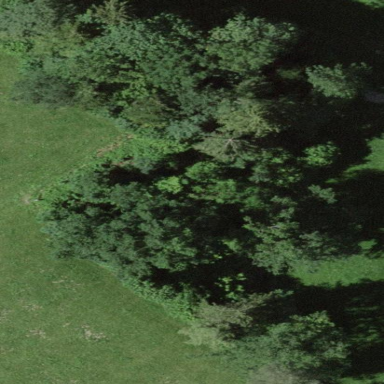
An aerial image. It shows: Forest area.